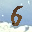
Label: 6